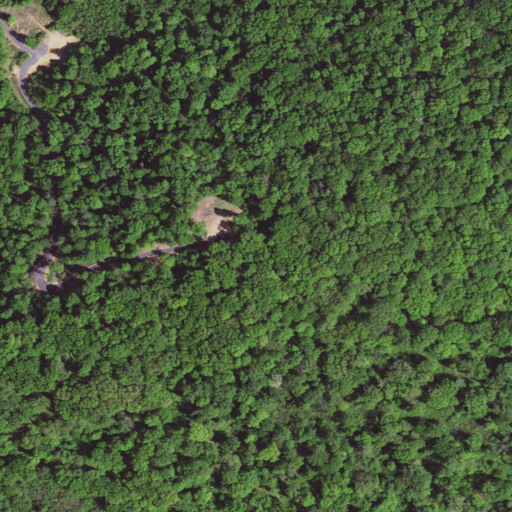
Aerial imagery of mountain in Virginia named Big Hill containing deciduous forest and mixed forest